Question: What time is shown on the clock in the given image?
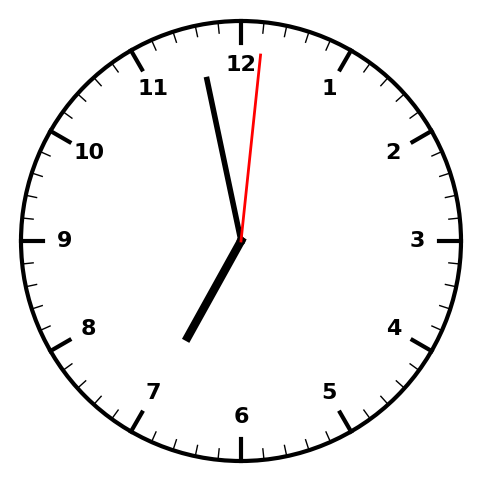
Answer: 06:58:01